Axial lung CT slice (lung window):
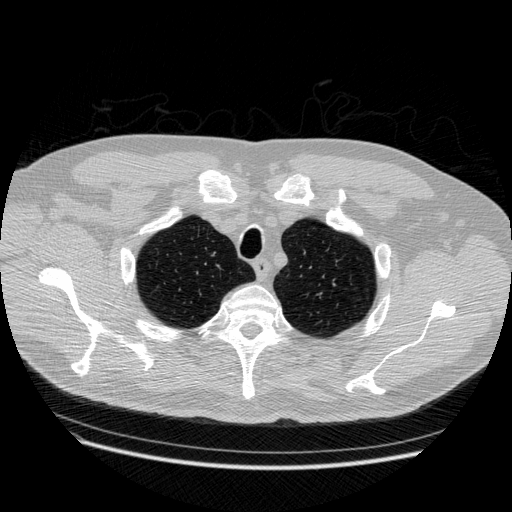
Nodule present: no